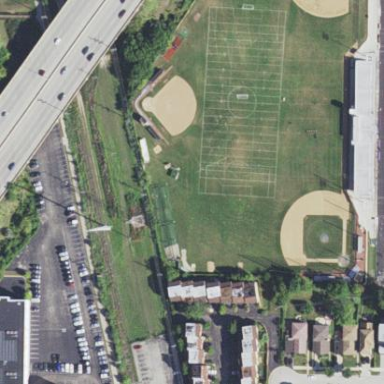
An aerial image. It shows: Baseball pitch for leisure land activities.